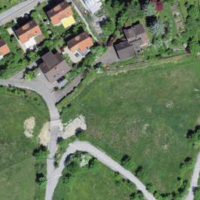
EUNIS habitat code: 53
Species observed at this site:
Vicia sepium
Ajuga reptans
Acer campestre
Ranunculus acris
Urtica dioica
Tussilago farfara
Passer montanus